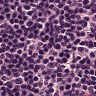
Metastatic tissue present: no